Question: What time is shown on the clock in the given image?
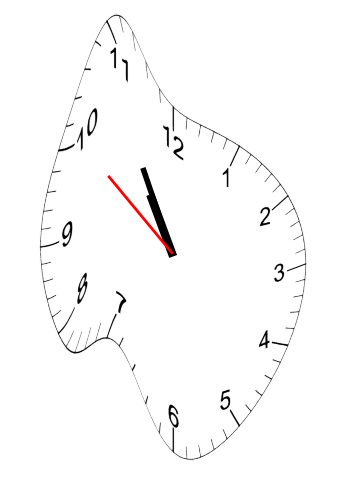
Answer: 10:54:51